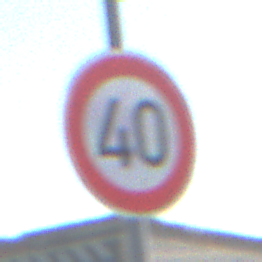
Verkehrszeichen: Geschwindigkeit40
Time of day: Midday
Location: Outdoor (Suburban)
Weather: PartlyCloudy
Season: NotSpecified
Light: Natural